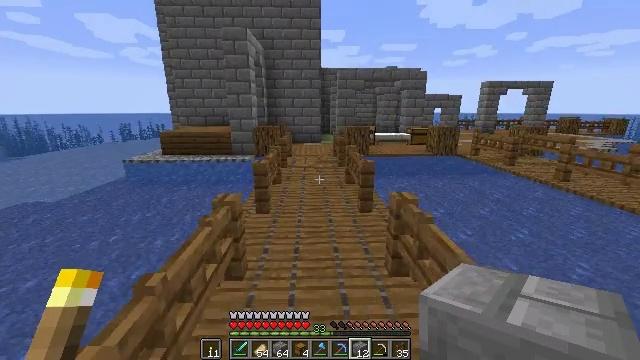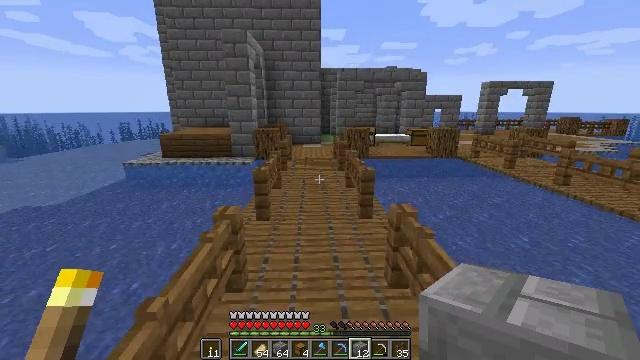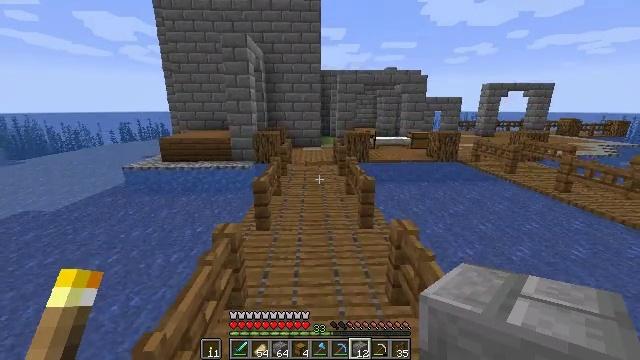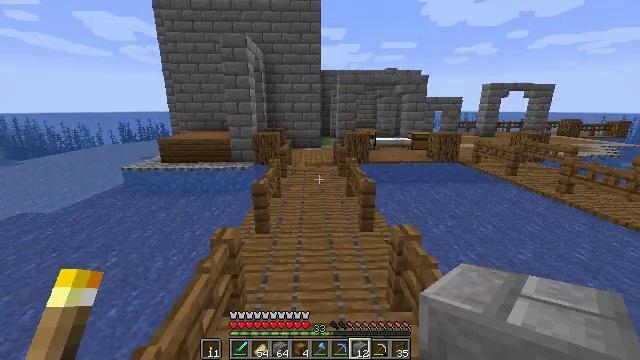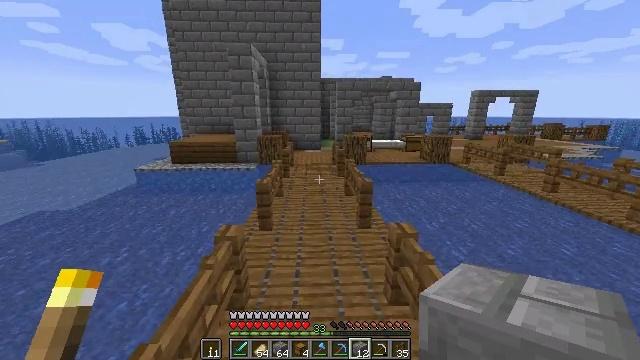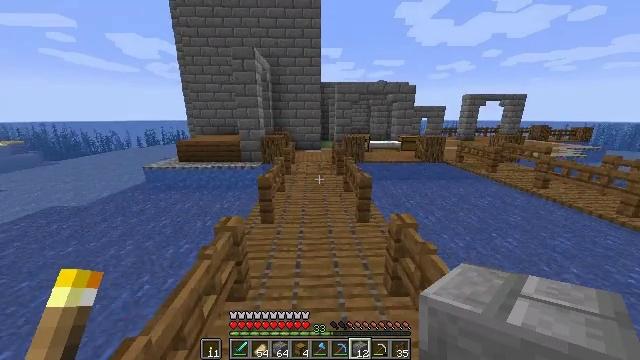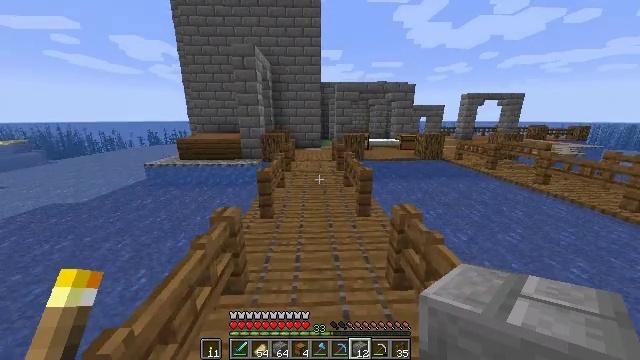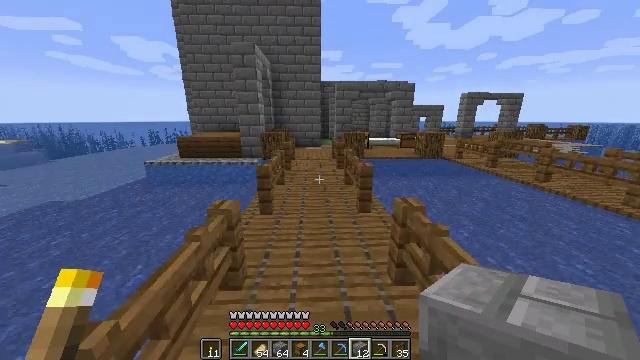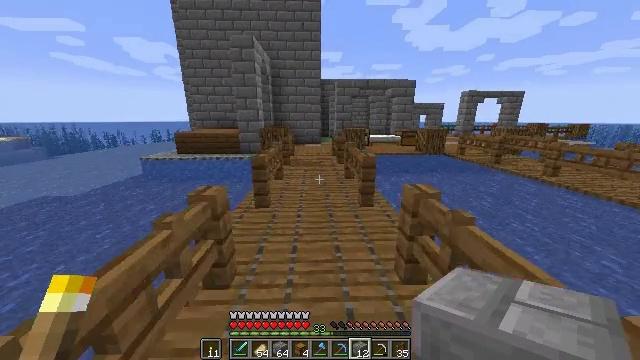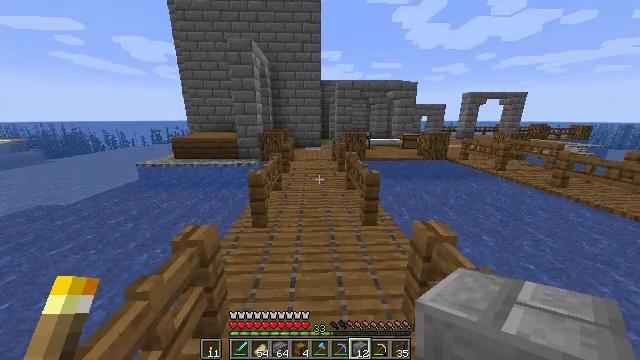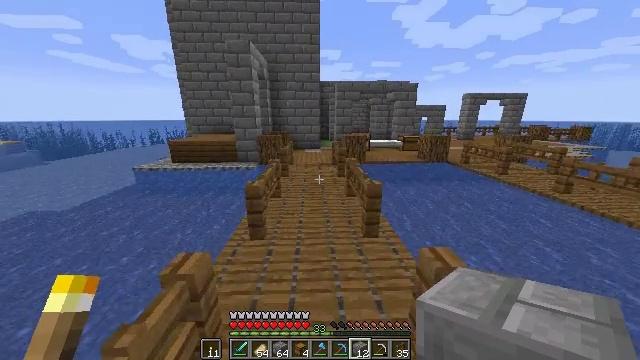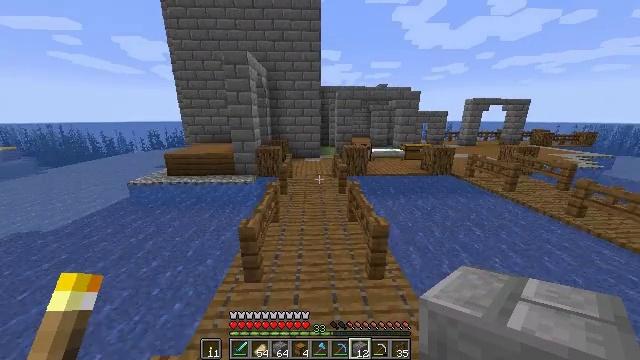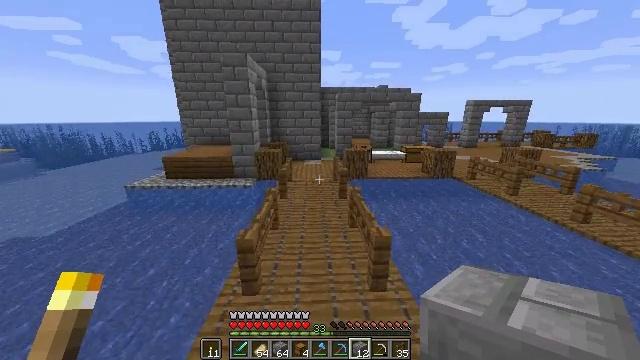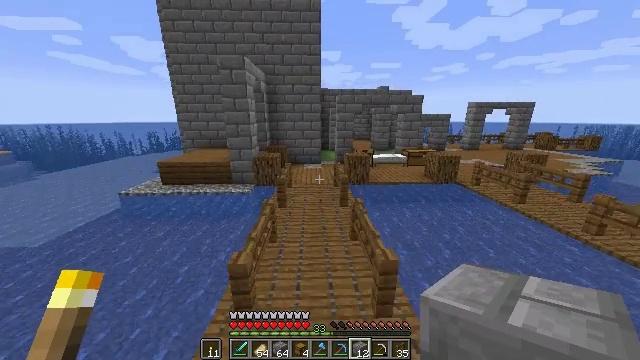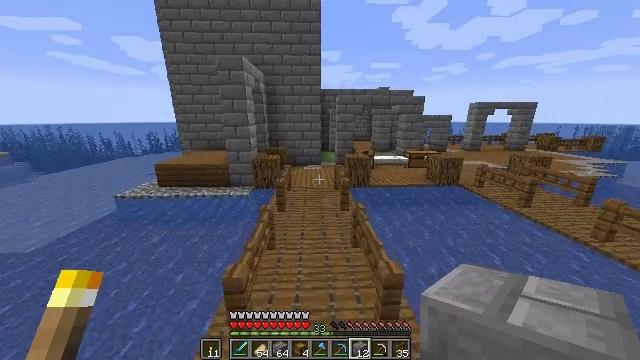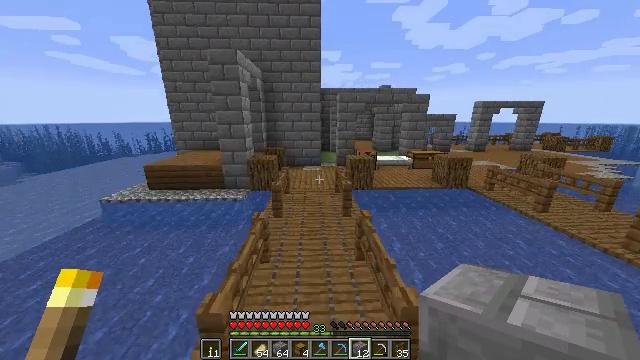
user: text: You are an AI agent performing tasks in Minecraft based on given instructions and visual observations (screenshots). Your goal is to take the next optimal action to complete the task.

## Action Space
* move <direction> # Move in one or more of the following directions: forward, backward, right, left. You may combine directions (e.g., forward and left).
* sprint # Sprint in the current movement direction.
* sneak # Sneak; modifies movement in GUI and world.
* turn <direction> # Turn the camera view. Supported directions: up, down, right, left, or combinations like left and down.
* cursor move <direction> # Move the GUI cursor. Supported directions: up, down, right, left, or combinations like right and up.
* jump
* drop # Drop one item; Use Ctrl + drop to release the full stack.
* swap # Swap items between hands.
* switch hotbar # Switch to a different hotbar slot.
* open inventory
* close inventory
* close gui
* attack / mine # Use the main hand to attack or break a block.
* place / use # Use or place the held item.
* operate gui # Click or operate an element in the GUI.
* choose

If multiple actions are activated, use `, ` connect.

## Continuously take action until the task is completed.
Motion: motion action
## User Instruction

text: Gather smooth stone from the ground.
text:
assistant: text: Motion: move forward, jump
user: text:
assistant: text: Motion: move forward, jump
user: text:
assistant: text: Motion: move forward, sprint, jump
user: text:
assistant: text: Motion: move forward, sprint, jump
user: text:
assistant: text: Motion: move forward, sprint, jump
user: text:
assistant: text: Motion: move forward, sprint, jump
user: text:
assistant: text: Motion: move forward, sprint, jump
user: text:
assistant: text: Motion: move forward, jump
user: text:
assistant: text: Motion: move forward, jump
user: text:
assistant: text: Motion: move forward, jump
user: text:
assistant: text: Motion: move forward, sprint, jump
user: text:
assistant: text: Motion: move forward, sprint, jump
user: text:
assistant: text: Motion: move forward, sprint, jump
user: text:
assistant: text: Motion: move forward, jump
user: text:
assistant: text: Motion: move forward, jump
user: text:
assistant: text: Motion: move forward, jump
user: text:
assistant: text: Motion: move forward, jump
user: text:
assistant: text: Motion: move forward, jump
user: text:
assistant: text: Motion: move forward, jump
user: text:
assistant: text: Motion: move forward, sprint, jump
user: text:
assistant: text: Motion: move forward, sprint, jump
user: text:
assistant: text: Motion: move forward, sprint, jump
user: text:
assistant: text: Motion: move forward, jump
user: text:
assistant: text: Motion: move forward, jump
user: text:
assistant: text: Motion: move forward, jump
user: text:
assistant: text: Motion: move forward, jump
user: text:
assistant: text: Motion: move forward, jump
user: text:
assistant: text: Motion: move forward, jump
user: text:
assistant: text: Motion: move forward, jump
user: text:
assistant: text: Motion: move forward, sprint, jump